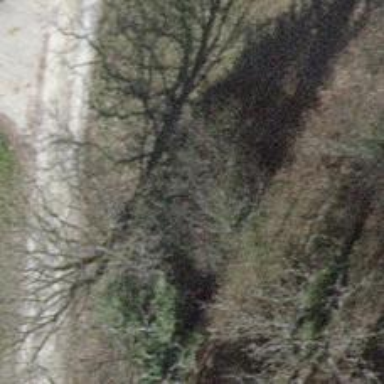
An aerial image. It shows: Brown bench in the vicinity.